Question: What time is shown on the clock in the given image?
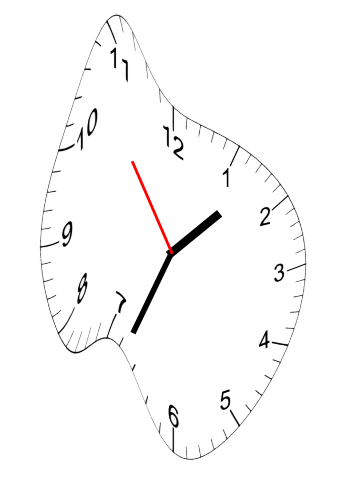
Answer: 01:33:54